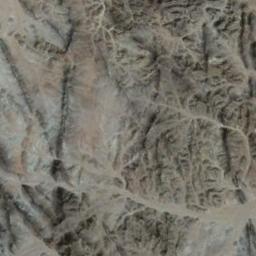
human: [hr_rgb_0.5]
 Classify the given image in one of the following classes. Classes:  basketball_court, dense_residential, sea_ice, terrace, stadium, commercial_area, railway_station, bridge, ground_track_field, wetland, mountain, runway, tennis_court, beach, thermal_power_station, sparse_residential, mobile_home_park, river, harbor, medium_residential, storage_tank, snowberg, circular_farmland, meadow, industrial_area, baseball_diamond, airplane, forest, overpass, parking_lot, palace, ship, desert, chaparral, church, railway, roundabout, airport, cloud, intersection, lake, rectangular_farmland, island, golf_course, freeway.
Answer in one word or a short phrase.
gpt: mountain